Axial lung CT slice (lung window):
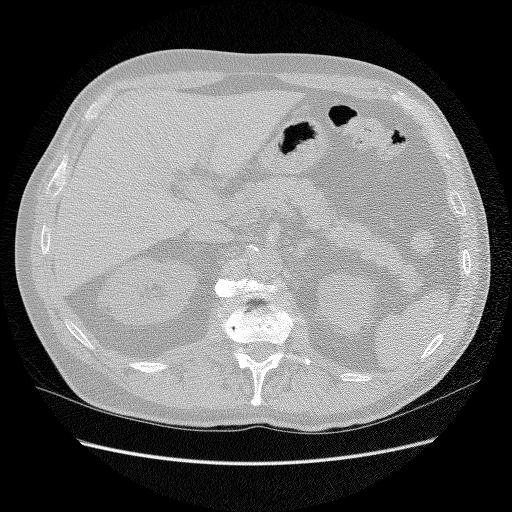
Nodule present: no